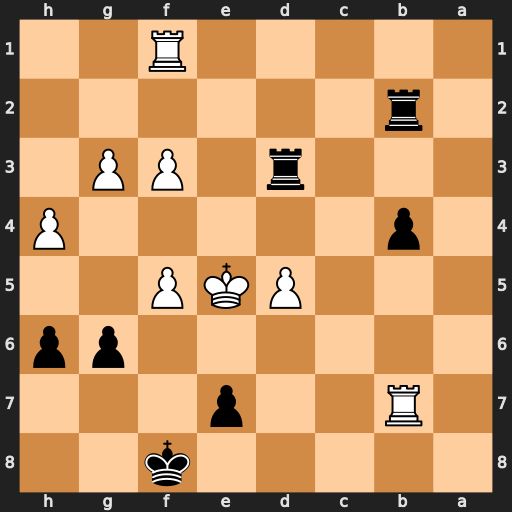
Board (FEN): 5k2/1R2p3/6pp/3PKP2/1p5P/3r1PP1/1r6/5R2
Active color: b
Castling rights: -
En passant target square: -
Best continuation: Re2+ Kf4 Rd4#